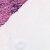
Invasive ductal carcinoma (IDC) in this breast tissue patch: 0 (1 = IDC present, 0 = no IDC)